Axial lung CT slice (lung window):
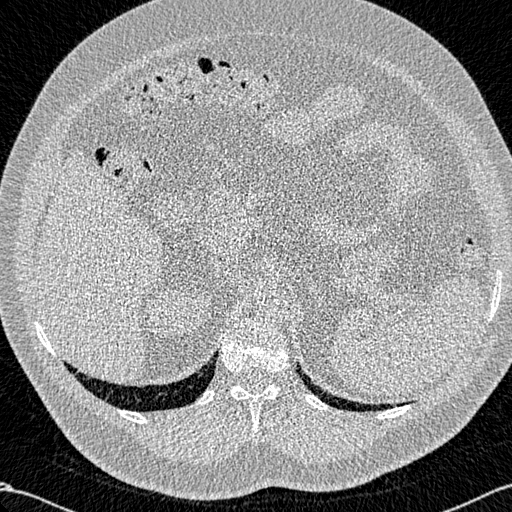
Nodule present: no